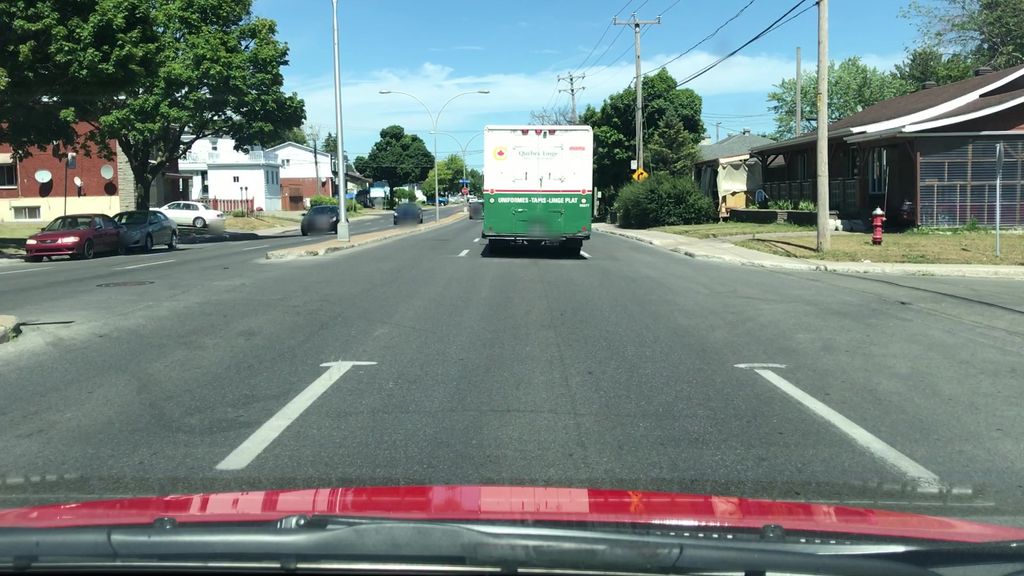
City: montreal